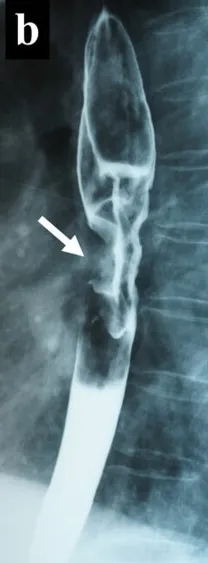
A: An esophagogastroduodenoscopy revealed a type-3 tumor at the middle intrathoracic esophagus.
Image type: radiology (x_ray)